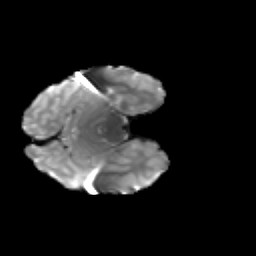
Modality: T2w
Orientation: axial
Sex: male
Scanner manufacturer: siemens
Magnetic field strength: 3 T
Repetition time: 5 s
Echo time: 0.071 s